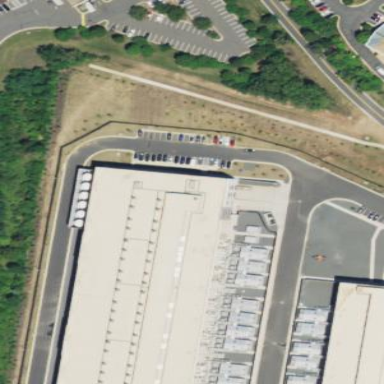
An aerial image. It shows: Data center building.